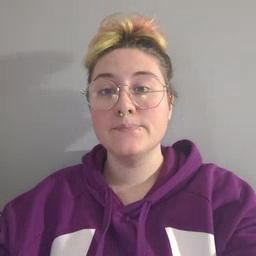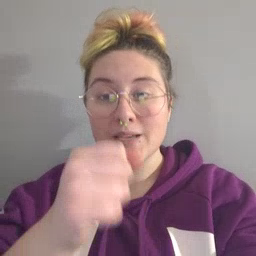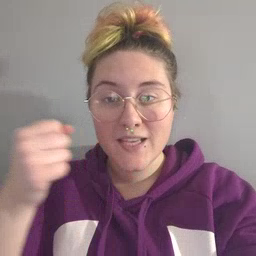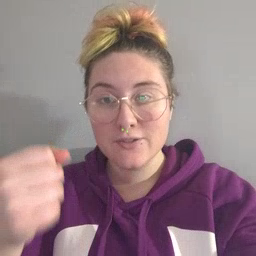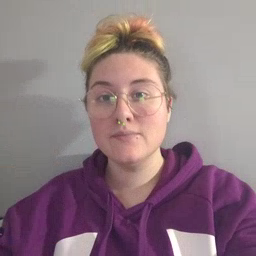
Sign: refrigerator